Question:
iOS7 and iOS6 UITableView's style(UITableViewStyleGrouped) is different;iOS7 I set cell.layer.borderWidth, middle row too thick.I want iOS7 and iOS6 UITableView's style(UITableViewStyleGrouped)is same.How can I do?
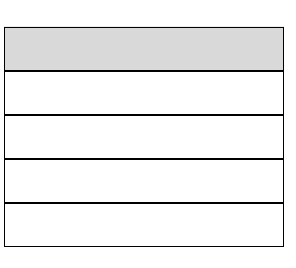
Answer: By definition, iOS7 and iOS6 don't have the same design...
If you want the same design for both, you need to create a design which doesn't rely on the "iOS Design" itself.
If you just need to change the separator height, go here : <URL>